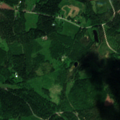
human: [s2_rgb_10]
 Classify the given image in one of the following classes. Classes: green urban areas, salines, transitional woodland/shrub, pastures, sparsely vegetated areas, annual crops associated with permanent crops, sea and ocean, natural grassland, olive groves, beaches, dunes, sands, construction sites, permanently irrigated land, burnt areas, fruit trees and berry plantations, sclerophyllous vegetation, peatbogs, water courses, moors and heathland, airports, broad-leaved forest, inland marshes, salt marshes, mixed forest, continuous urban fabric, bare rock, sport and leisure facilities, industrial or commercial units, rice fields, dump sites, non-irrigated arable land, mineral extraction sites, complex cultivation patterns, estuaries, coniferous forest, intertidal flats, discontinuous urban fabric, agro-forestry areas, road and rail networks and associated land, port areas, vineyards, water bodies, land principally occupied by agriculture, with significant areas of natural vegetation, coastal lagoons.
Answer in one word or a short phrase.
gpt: coniferous forest, mixed forest, transitional woodland/shrub